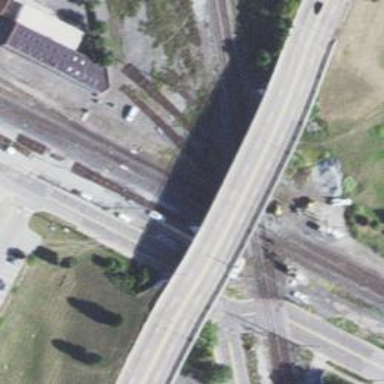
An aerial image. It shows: Railway crossing.